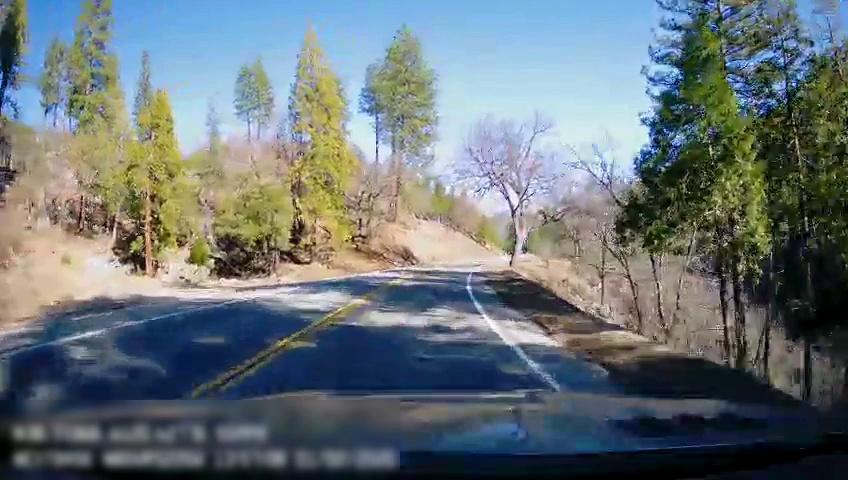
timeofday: Day
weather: Sunny
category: Drivable Space
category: Drivable Space
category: Lanes | Opposite Lane
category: Lanes | Current Lane
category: Lanes | Opposite Lane
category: Lanes | Current Lane